Question: I would like make a pretty simple in my mind but really complicated when I tried to create. In a MVC ASP.NET environnement, I want to create one model but render it many times. It's work but when I want get back datas I have nothing.
The model look like this:
'''
public class HardwareModel
{
public int Id { get; set; }
public string Name { get; set; }
public string Description { get; set; }
...
}
'''
The wrapper look like:
'''
public class WrapperModel
{
public List<HardwareModel> HardwareList { get; set; }
public WrapperModel()
{
HardwareList = new List<HardwareModel>();
}
}
'''
The controller:
'''
readonly Hardware _hardware = new Hardware();
[Authorize]
public ActionResult Index()
{
return View(_hardware.GetHardwareList(int.Parse(Session["idEmployee"].ToString())));
}
[HttpPost]
[Authorize]
public ActionResult Index(WrapperModel model)
{
return View(model);
}
'''
And the view:
'''
<% using (Html.BeginForm())
{%>
<% foreach (var hardware in Model.HardwareList)
{%>
<tr>
<td>
<div class="editor-label">
<%: Html.LabelFor(m => hardware.SelectedHardwareType) %>
</div>
<div class="editor-field">
<%: Html.DropDownListFor(m => hardware.SelectedHardwareType, hardware.Hardwaretypes) %>
</div>
...
'''
So the result is something like this:

The render is exactly what I want but the problem is that when I push a save button, the second part of the controller is used but the value of "WrapperModel model" is a empty List. In the Request value, I can see that everything is send to the controller but nothing match in the WrapperModel.
I don't know what to do because the number of "HardwareModel" can be 0 or 99 so I can't create HardwareModel1, HardwareModel2 ... like I read on web.
thanks for helping me and sorry for the long post.
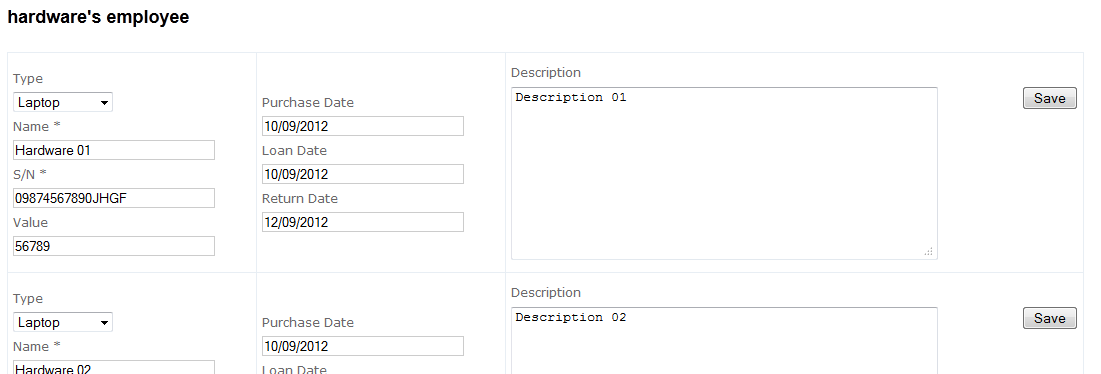
Answer: Use an and you will be good.
Create a Folder called annd Create aa view (the editortemplate) with the name
HardwareModel.cshtml

Now add the below code to the editor template (the new view). You may update the layout according to your requirement.
'''
@model HardwareModel
<p>
Name @Html.TextBoxFor(x => x.Name) <br />
Desc : @Html.TextBoxFor(x => x.Description)
@Html.HiddenFor(x => x.Id)
</p>
'''
Now in your Main View, Use the 'Html.EditorFor' HTML helper method to call this editor template.
'''
@model WrapperModel
@using (Html.BeginForm())
{
@Html.EditorFor(x=>x.HardwareList)
<input type="submit" value="Save" />
}
'''
Assuming you have the GET Action sending a list of HardwareModels to the View like this
'''
public ActionResult Hardware()
{
WrapperModel model = new WrapperModel();
//HardCoded for demo.Can be replaced with entries based on your DB data
model.HardwareList.Add(new HardwareModel { Id=1, Name = "Printer",
Description = "desc" });
model.HardwareList.Add(new HardwareModel { Id=2, Name = "Scanner",
Description = " desc2" });
return View(model);
}
'''
Now your HttpPost action method will get the Child Properties on form submit
'''
[HttpPost]
public ActionResult Hardware(WrapperModel model)
{
//check for model.HardwareList Property here;
return View(model);
}
'''

<URL> you can download a working sample which i wrote to address your question.